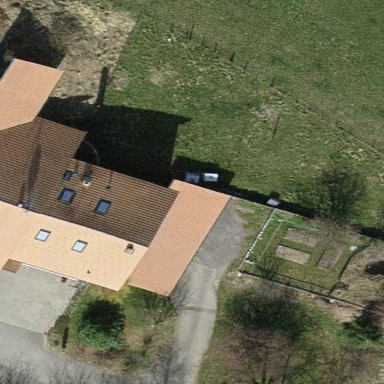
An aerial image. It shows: View of roof of building.